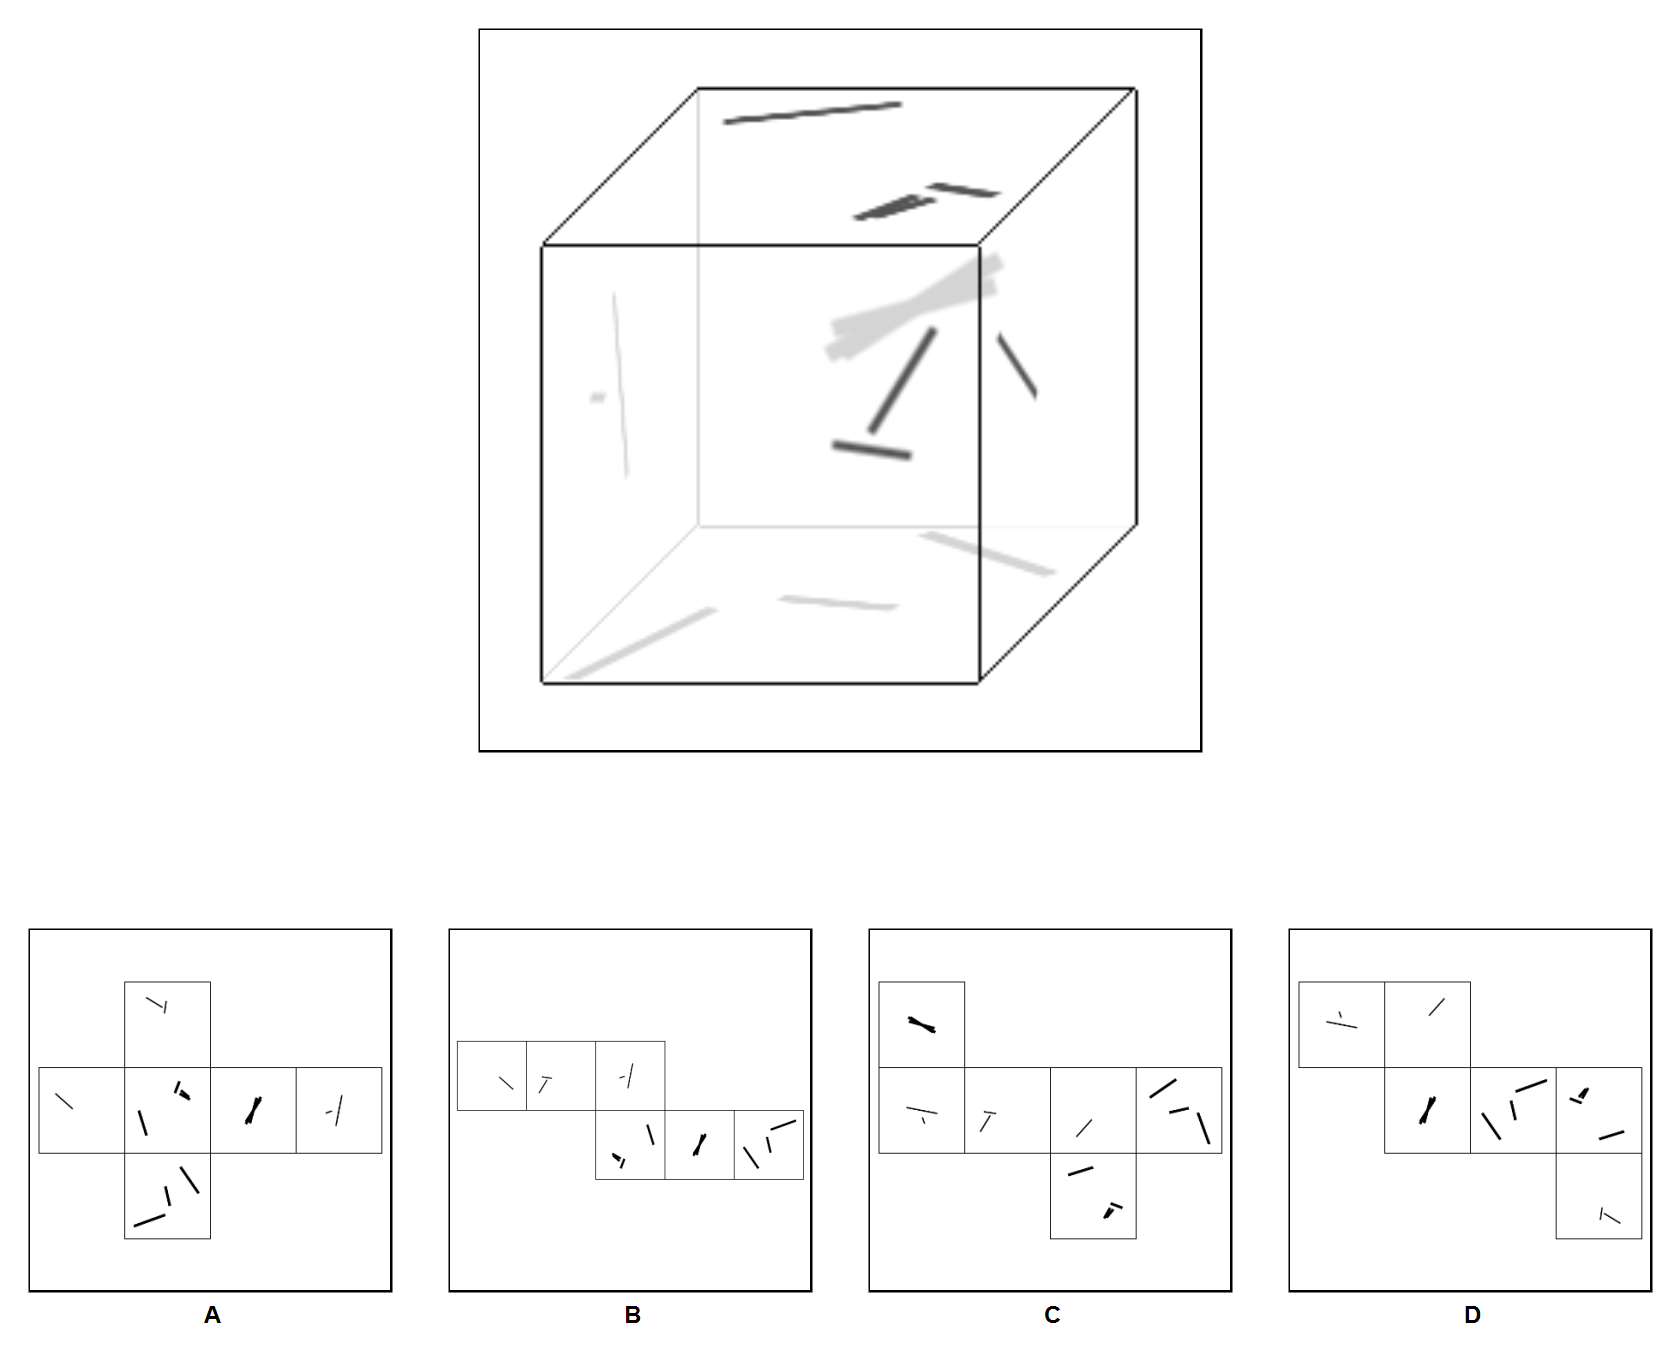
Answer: B